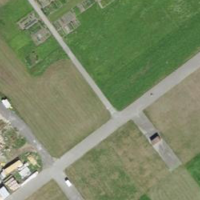
EUNIS habitat code: 24
Species observed at this site:
Galeopsis tetrahit
Cirsium arvense